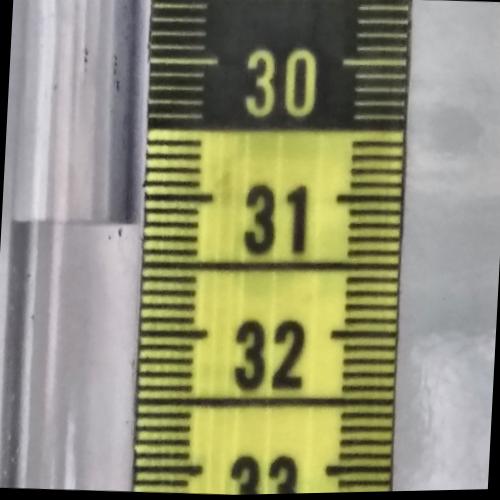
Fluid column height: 31.2 cm